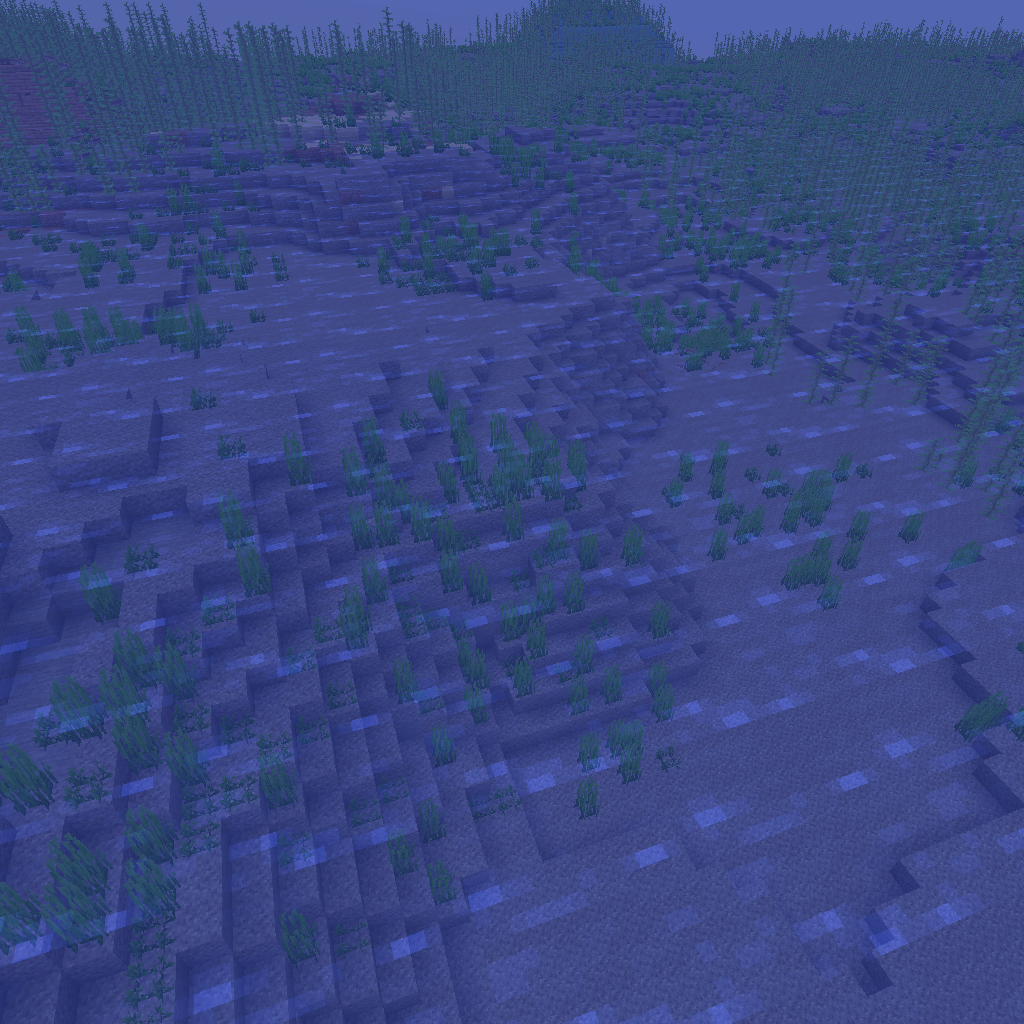
view into ocean with seagrass and kelp in background